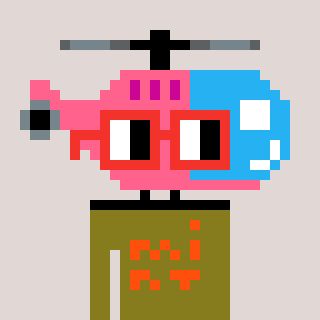
a pixel art character with square red glasses, a helicopter-shaped head and a gunk-colored body on a warm background